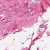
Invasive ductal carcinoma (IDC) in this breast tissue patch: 0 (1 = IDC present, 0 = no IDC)